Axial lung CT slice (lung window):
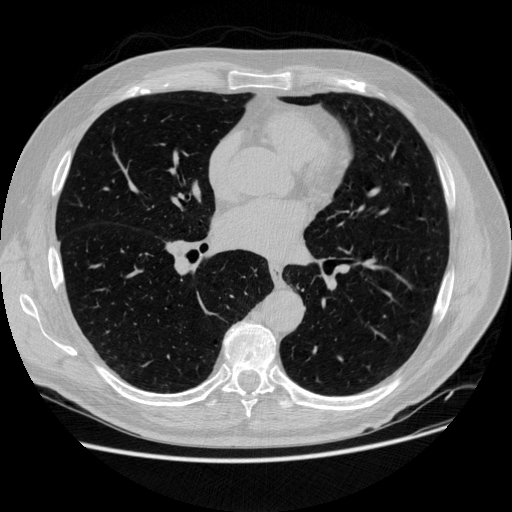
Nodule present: no